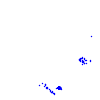
Particle: kaon